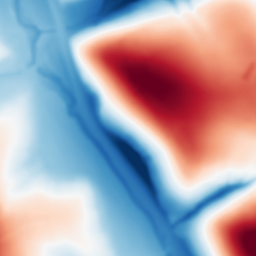
Category: multiscale
Decomposition family: dog_multiscale
Decomposition parameters: sigma_ratio: 2
n_scales: 5
base_sigma: 2
Upsampling method: lanczos
Upsampling parameters: scale: 8
Upsampling scale: 8